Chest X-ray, PA view. Patient: 39 years old, sex M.
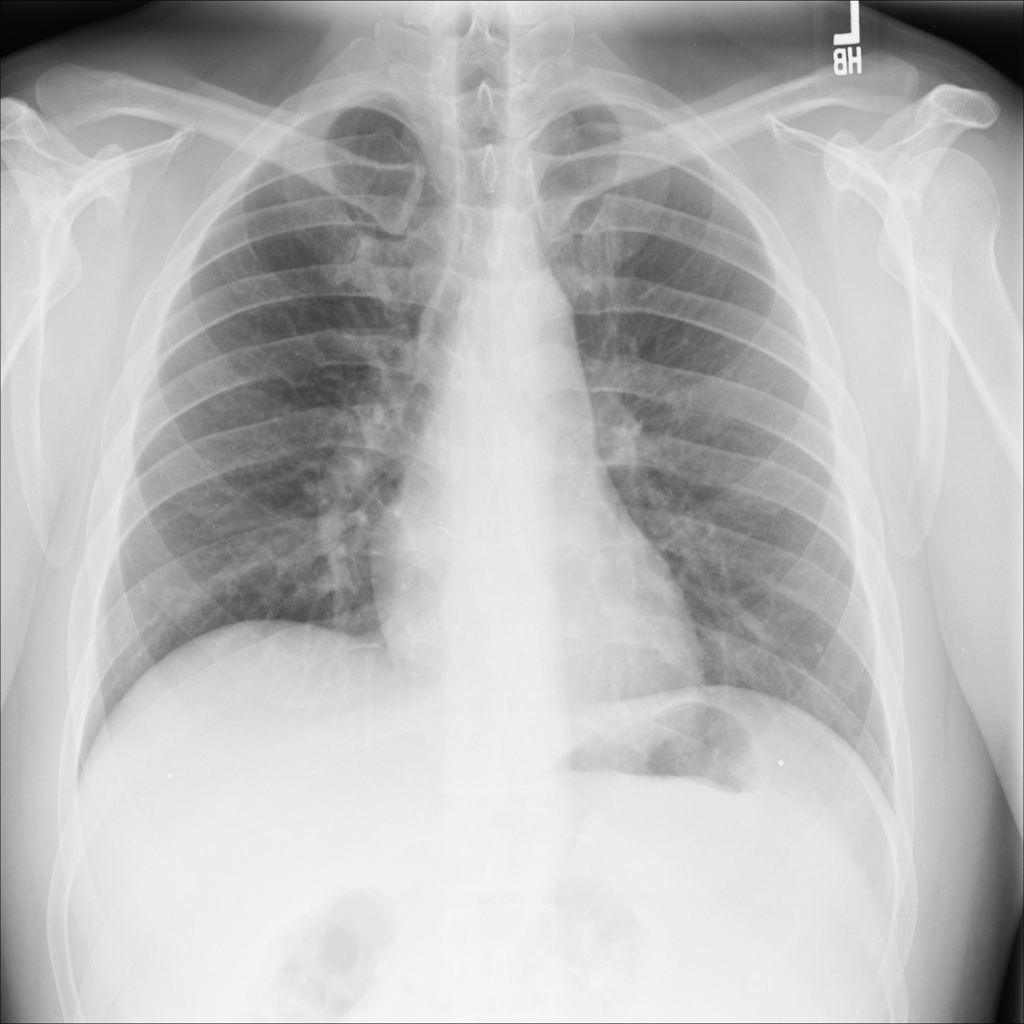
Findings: No Finding